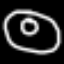
Label: donut